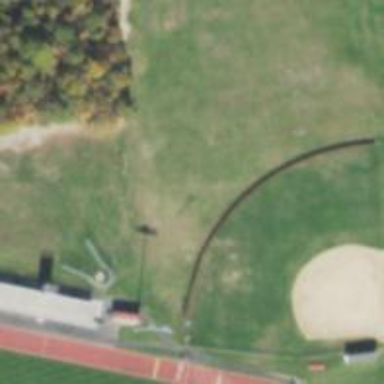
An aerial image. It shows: Softball pitch for leisure land activities.